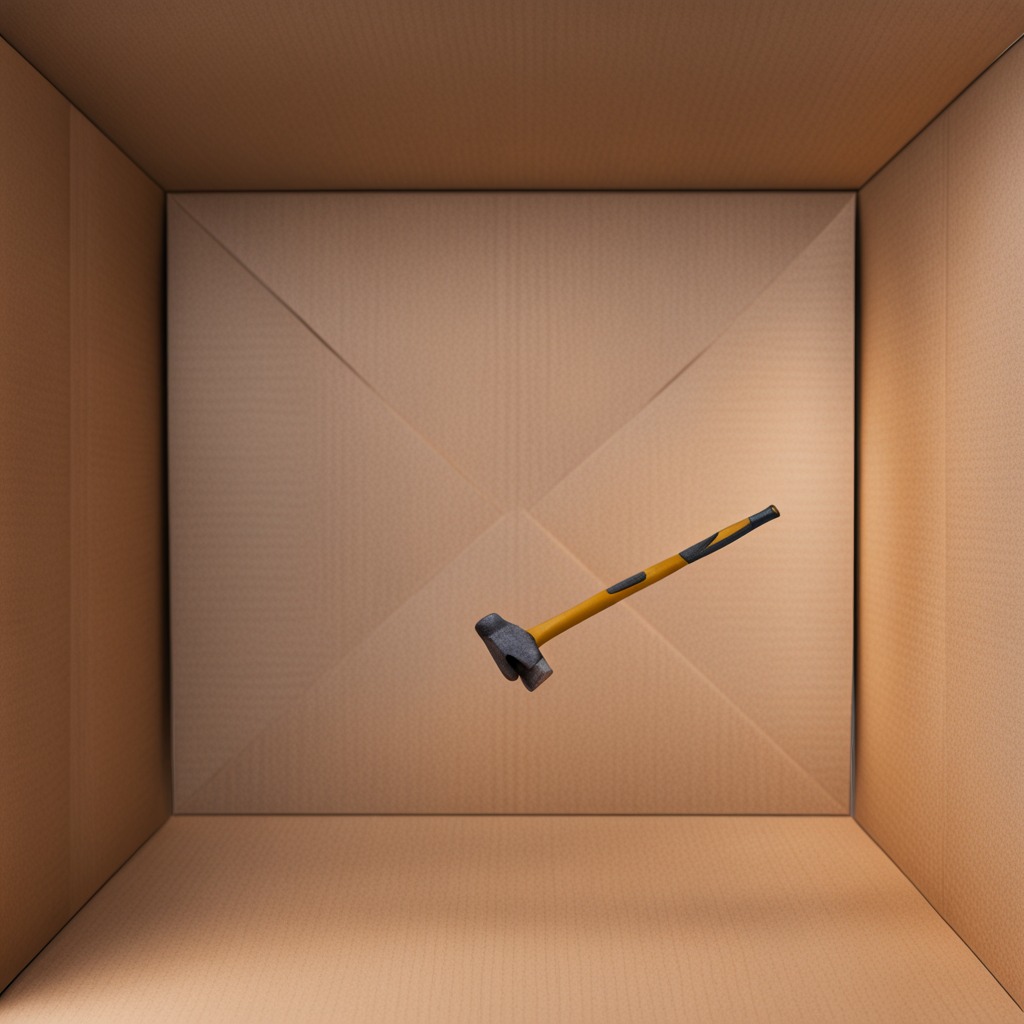
A hammer is lying on the cardboard box surface in an outdoor workshop during daytime bright natural light soft shadows slightly creased but